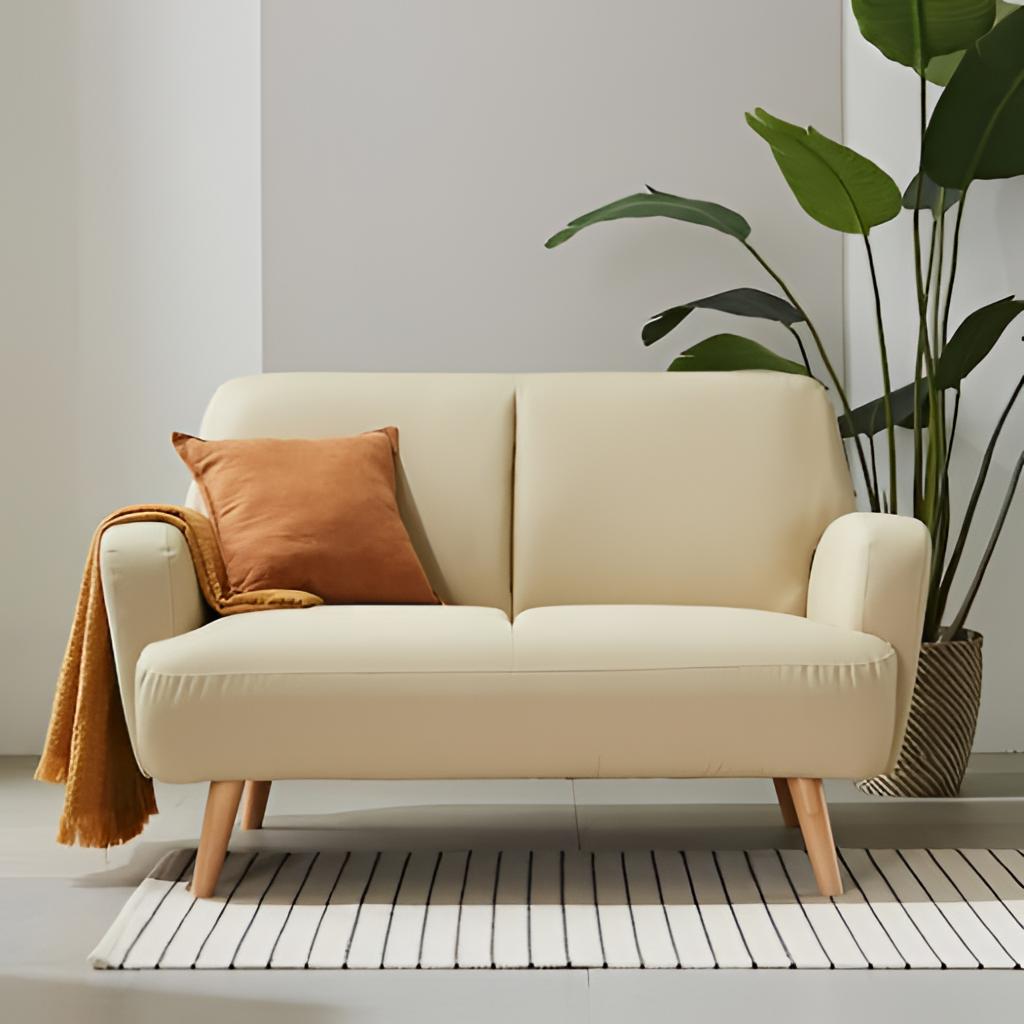
leather sofa, living room, paint wallpaper, with solid pattern, gray tile flooring, with large square pattern, modern